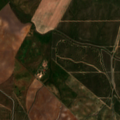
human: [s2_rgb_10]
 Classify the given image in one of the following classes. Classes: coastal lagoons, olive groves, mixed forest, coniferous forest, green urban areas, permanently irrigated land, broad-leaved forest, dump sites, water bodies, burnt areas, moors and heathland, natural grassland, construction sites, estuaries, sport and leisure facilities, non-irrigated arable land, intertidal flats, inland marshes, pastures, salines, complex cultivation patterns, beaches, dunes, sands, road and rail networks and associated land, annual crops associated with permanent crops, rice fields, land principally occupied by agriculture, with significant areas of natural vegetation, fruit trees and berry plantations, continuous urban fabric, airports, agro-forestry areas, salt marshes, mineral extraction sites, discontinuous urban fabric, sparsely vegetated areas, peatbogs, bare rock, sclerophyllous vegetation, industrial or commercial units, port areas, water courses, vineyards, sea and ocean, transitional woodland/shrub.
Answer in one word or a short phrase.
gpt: continuous urban fabric